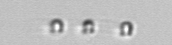
Label: Skeletonema